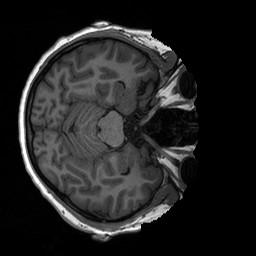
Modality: T1w
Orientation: axial
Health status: healthy
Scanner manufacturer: siemens
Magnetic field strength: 3 T
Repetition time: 2.3 s
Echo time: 0.00207 s